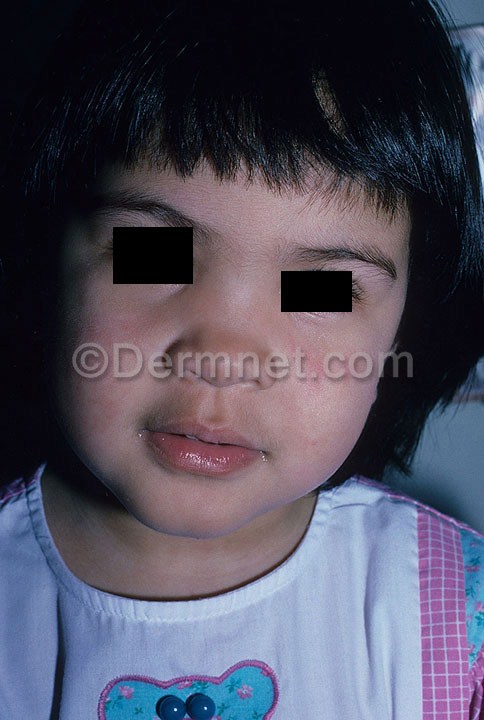
Disease: Exanthems and Drug Eruptions